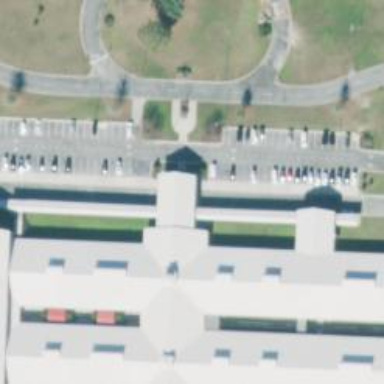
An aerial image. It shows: Parking space.